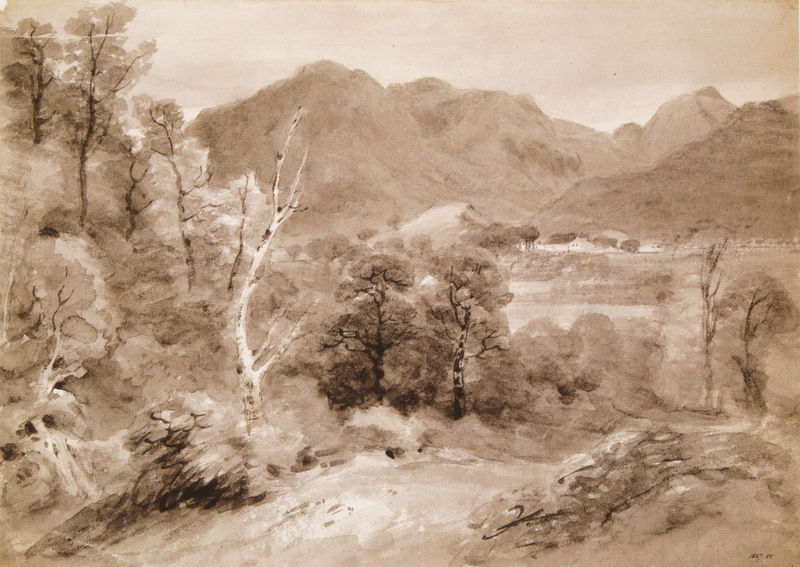
Titel: Borrowdale, Looking towards Glamara
Künstler: John Constable
Standort: London
Institution: Victoria & Albert Museum
Schlagwörter: baum, berg, blätter, dunkel, felsen, himmel, laub, schatten, wasser, weiß, wolken, aquarell, baumstämme, bäume, fluss, landschaft, ocker, sand, see, stadt, ufer, äste, braun, grau, hell, kreide, licht, pastell, schwarz, skizze, straße, zeichnung, blick, gras, haus, schnee, weg, wiese, wolke, muster, stein, steine, signatur, ast, bach, baumstamm, birke, birken, erde, feld, ferne, gräser, horizont, häuser, hügel, nass, natur, spiegelung, stamm, weide, weite, zweige, busch, büsche, pfad, boden, land, blatt, pflanze, pflanzen, kontrast, rosa, tal, wald, aussicht, ruhig, ruhe, studie, berge, fels, gebirge, gipfel, hang, modern, dorf, bergkette, kahl, monochrom, wasserfarbe, linien, herbst, winter, sepia, böschung, stämme, turner, baumkrone, baumkronen, steppe, aqarell, menschenleer, unscharf, ortschaft, tusche, wasserfarben, zugang, alpen, linie, zweig, trostlos, kontur, druck, stich, konturen, aquatinta, bleistift, entwurf, flora, stift, tinte, maserung, leben, diffus, verschwommen, unterholz, verwischt, einfarbig, ölskizze, laubbäume, fauna, rötlich, hain, siedlung, gebirgslandschaft, wipfel, hohlweg, rötel, gebirgskette, bergsee, lavierung, quadratisch, wag, allgäu, vorzeichnung, gouache, linde, baumstann, landschat, guache, monoton, blikc, netur, g, birge, brke, woliken